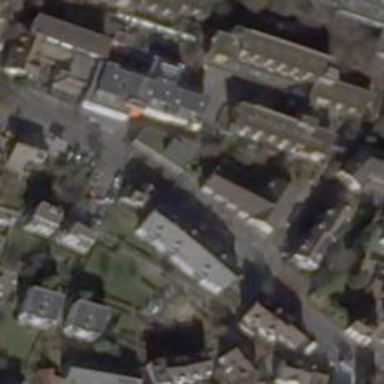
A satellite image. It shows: Supermarket.